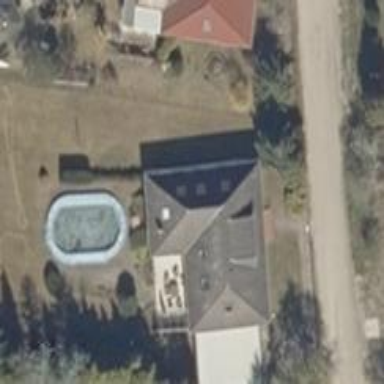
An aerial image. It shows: Hipped roof house.